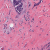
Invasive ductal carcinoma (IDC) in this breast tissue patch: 1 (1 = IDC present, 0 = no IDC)